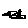
Label: bird